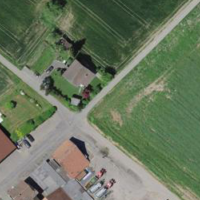
EUNIS habitat code: 52
Species observed at this site:
Cotinus coggygria